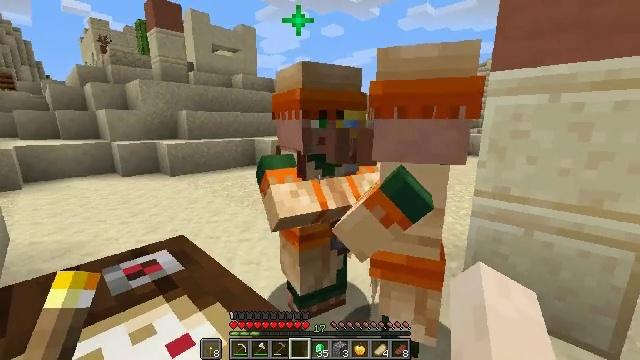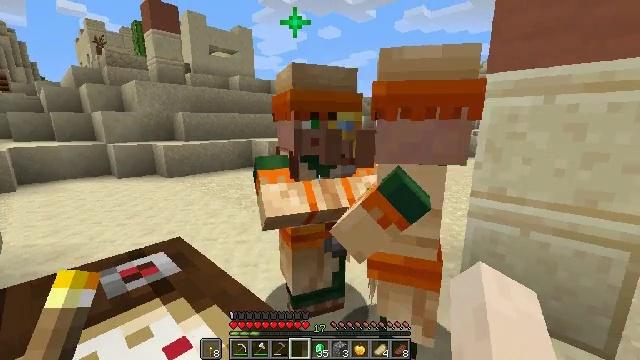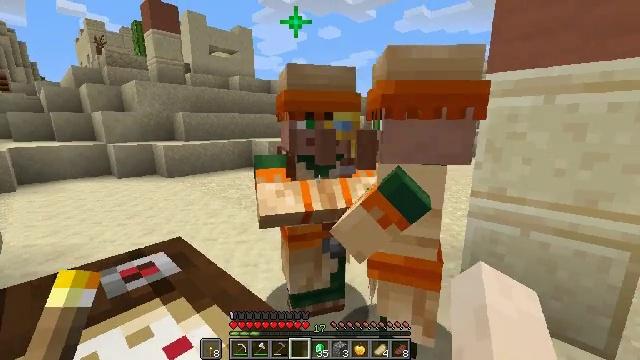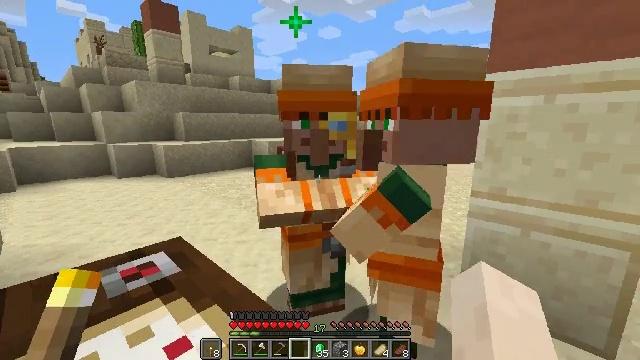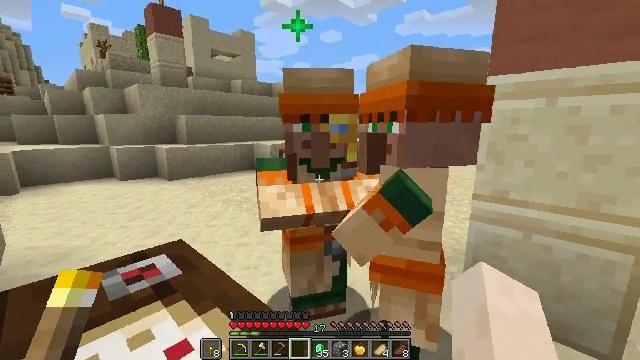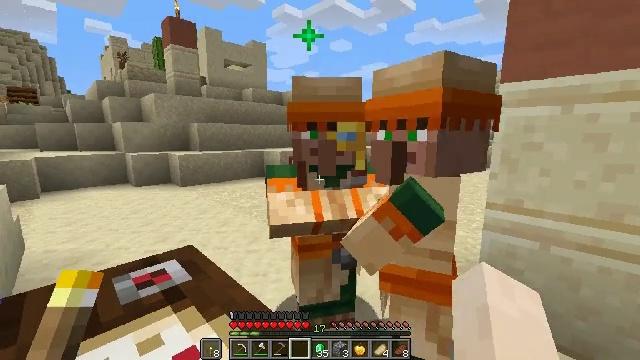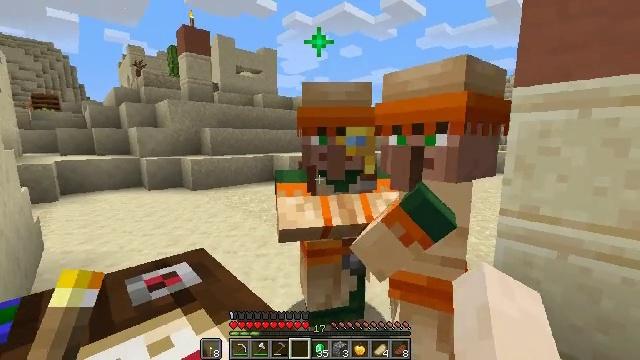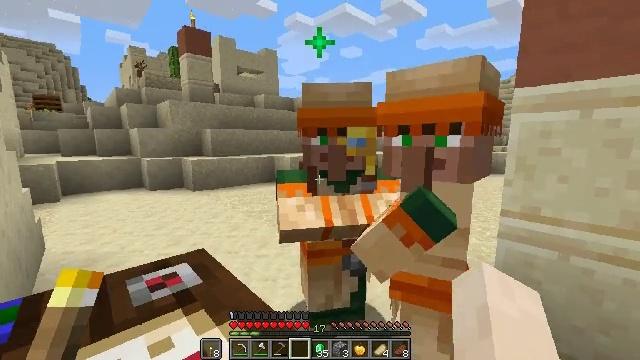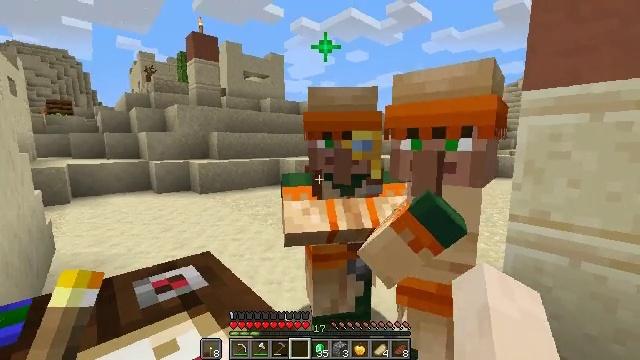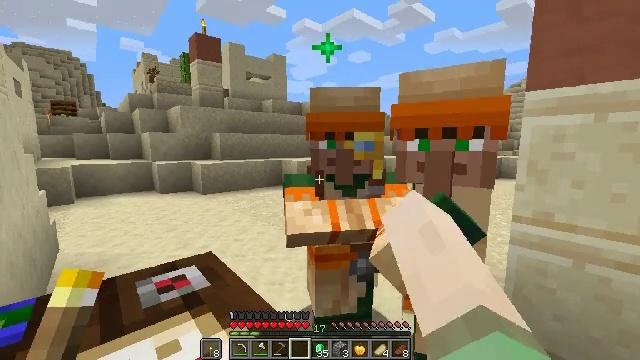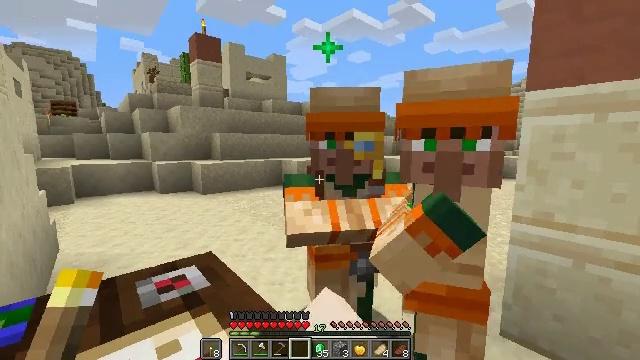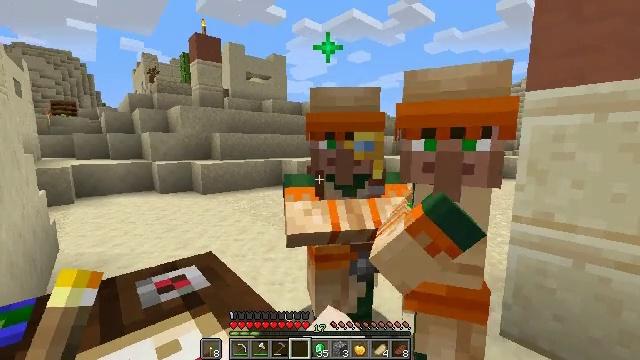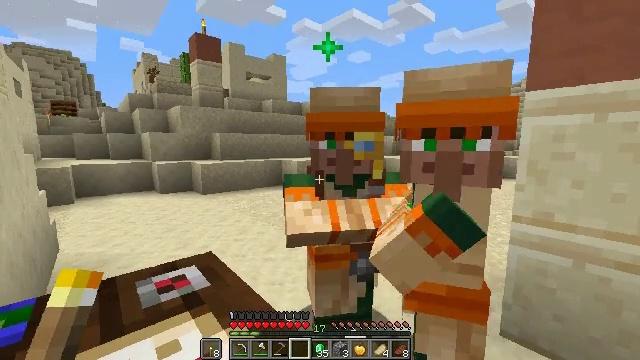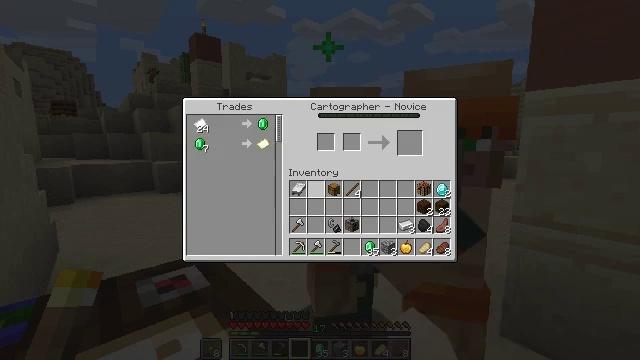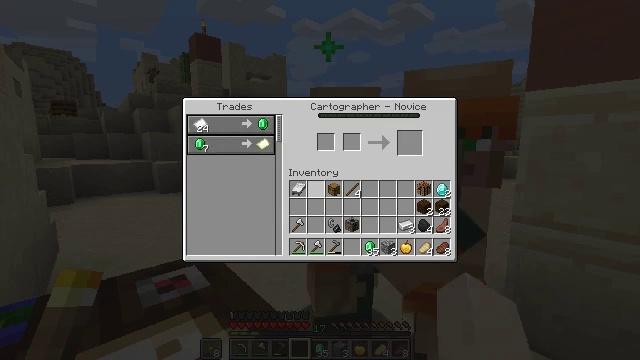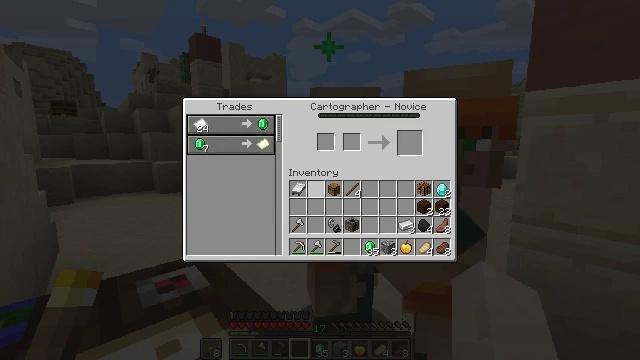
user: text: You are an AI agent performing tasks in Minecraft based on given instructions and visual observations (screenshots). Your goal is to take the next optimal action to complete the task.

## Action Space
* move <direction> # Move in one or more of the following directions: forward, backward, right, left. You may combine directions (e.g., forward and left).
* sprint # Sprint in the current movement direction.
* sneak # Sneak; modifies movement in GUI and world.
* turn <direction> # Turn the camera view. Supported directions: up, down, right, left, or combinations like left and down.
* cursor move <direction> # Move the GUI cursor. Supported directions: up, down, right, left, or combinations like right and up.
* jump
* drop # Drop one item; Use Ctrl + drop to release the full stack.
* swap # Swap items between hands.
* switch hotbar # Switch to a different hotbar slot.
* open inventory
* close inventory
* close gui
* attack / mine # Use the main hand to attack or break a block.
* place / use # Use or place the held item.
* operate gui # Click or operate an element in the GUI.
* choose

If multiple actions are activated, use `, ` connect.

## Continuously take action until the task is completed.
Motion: motion action
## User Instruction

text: Mine the cartography table.
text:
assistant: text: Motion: no_op
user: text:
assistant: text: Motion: no_op
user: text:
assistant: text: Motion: no_op
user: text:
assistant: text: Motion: no_op
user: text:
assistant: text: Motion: turn left and up
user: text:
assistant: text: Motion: turn left and up
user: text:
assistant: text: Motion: no_op
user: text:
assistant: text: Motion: turn left, use / place
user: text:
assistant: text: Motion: use / place
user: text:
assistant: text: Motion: use / place
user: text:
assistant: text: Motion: no_op
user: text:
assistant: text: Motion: no_op
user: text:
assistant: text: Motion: open gui
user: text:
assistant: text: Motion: no_op
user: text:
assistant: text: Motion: no_op
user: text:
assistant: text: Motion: no_op
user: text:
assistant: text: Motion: no_op
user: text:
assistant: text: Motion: no_op
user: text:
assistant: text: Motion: no_op
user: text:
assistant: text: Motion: no_op
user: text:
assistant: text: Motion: no_op
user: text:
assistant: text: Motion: cursor move left
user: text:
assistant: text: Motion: cursor move left and up
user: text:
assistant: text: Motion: cursor move left and up
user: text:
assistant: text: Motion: no_op
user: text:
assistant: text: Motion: no_op
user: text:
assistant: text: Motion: cursor move up
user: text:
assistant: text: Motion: no_op
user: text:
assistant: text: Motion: no_op
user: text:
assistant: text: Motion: no_op